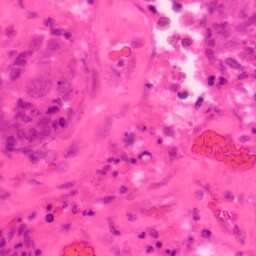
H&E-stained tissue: Colon